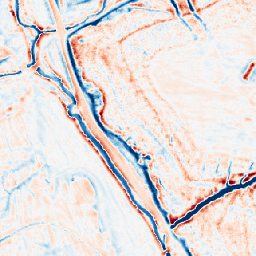
Category: edge_preserving
Decomposition family: bilateral
Decomposition parameters: d: 15
sigma_color: 150
sigma_space: 25
Upsampling method: area
Upsampling parameters: scale: 4
Upsampling scale: 4